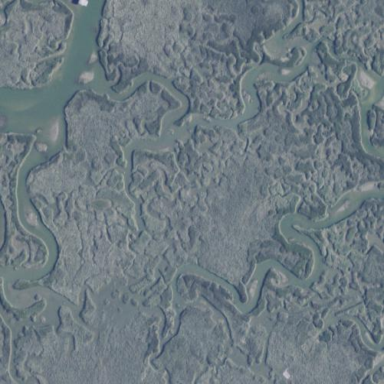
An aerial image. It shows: Tidal wetland characterized by saltmarsh vegetation.